Aerial crown-view tile of a tropical tree (Barro Colorado Island, Panama), acquired 20241014:
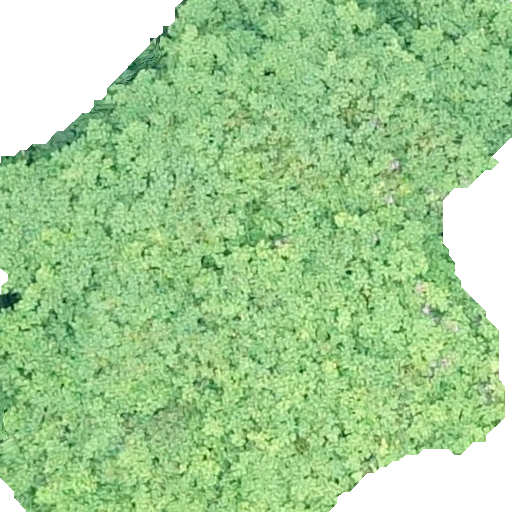
Species: Tachigali panamensis
GBIF accepted scientific name: Tachigali panamensis
Crown area: 398.591 m²